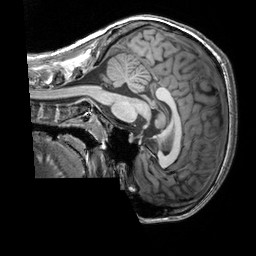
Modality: T1w
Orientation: sagittal
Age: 20
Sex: male
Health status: healthy
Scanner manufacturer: siemens
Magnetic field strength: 3 T
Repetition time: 2.3 s
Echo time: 0.00303 s